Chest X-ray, PA view. Patient: 75 years old, sex M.
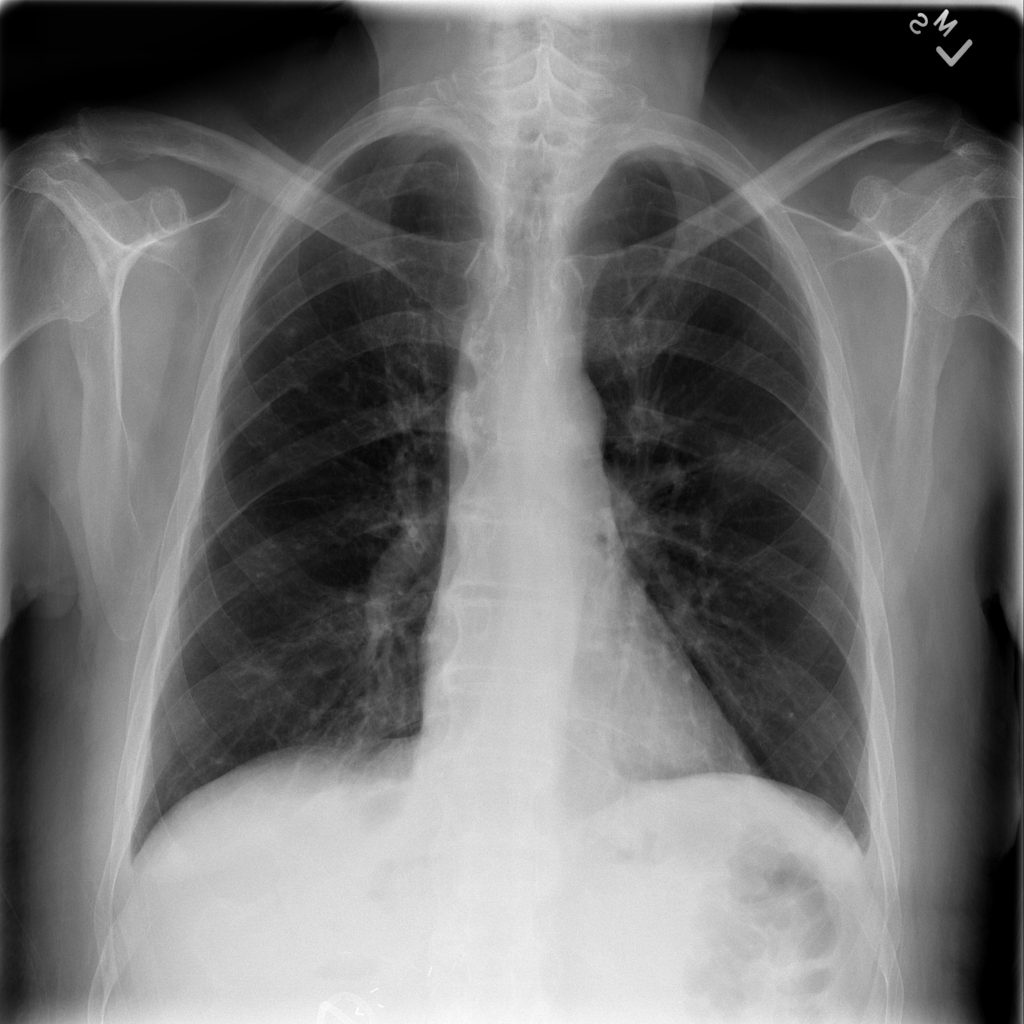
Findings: No Finding